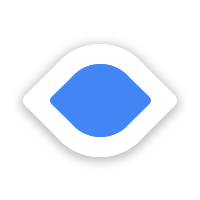
Cursor type: resize_ew
OS/theme: linux-google-cursor
Variant: blue